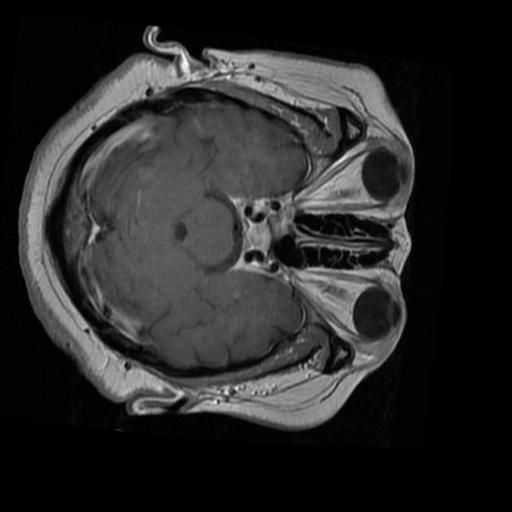
Label: brain_tumor